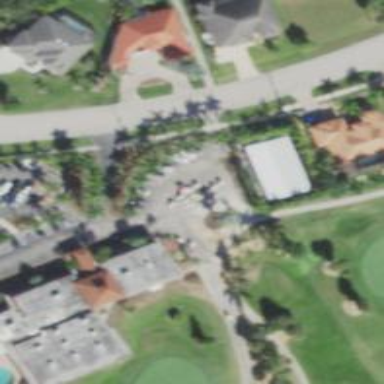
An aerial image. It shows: Service road designated as golf cart path.